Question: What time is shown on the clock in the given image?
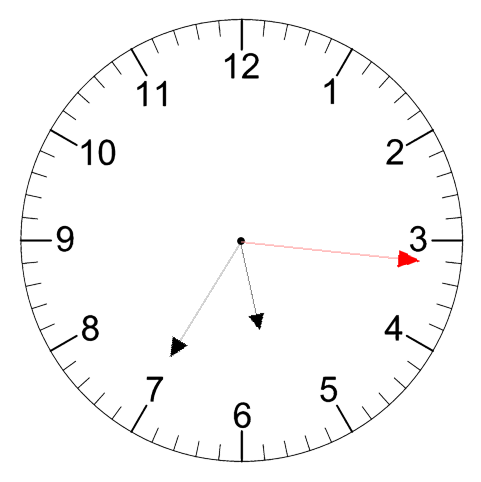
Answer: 05:35:16